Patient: sex F, age 63
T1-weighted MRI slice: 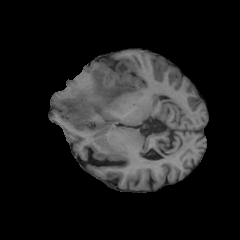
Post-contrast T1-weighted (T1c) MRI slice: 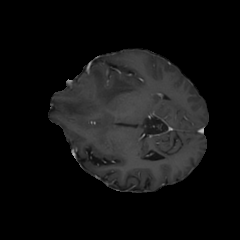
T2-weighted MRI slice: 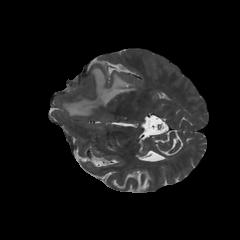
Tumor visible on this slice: yes
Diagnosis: Glioblastoma, IDH-wildtype
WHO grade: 4